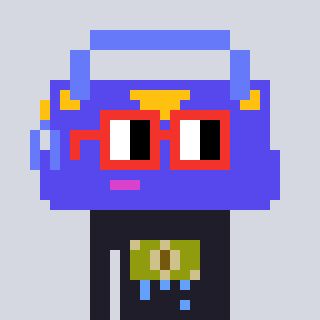
a pixel art character with square red glasses, a bag-shaped head and a grayscale-colored body on a cool background